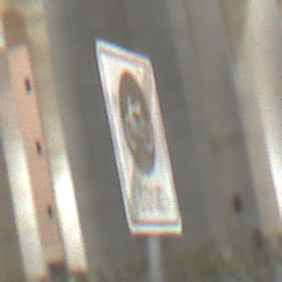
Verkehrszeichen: EndeFahrradzone
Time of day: Night
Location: Outdoor (Urban)
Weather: PartlyCloudy
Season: NotSpecified
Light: Artificial